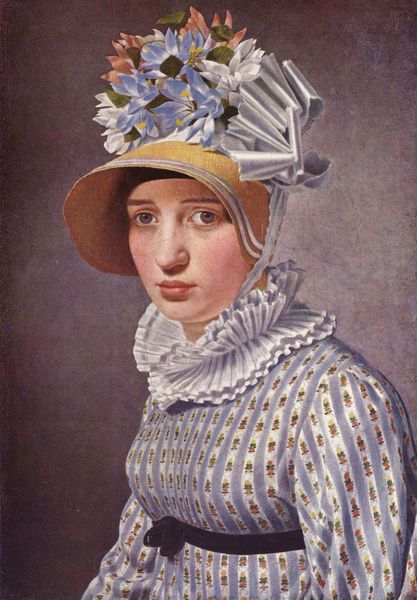
Titel: Porträt der Anna Maria Magnani
Künstler: Christoffer Wilhelm Eckersberg
Standort: Kobenhavn
Institution: Hirschsprungske Samling
Schlagwörter: blau, dunkel, gemälde, kopf, schatten, weiß, gelb, grün, mädchen, ocker, sitzen, blume, blumen, braun, brust, busen, frau, grau, hintergrund, hut, kleid, licht, mund, nase, profil, schwarz, tisch, blick, blumenhut, blüte, blüten, dame, gürtel, rot, schirm, haube, muster, schleife, jung, kappe, wand, arme, augen, band, bluse, gesicht, kleidung, kragen, spitze, ärmel, bildnis, halskrause, portrait, porträt, auge, schnur, sitzend, adel, schleifen, brustbild, lippen, rosa, seide, traurig, hellblau, taille, seitlich, wangen, backen, lila, violett, blümchen, rand, hutband, ernst, schmal, brauen, büste, gestreift, streifen, glänzend, rüsche, rüschen, krempe, satin, stand, stehkragen, kopfputz, lilie, krause, biedermeier, halbprofil, geblümt, dreiviertelporträt, bildnid, bürgerlich, hot, hochzeit, plissiert, empire, lilien, bänder, asymmetrie, unglücklich, geschmückt, biedermaier, rote backen, hutschleife, flehend, hur, brustband, hutrand, bürgerin, moche, trotz, mürze, eingeschnürt, schutenhut, blik, augenasymmetrie, beidermeier, foll, gesichtsasymmetrie, röllchen, 20. jahrhundert, hochzeiit, brustgurt, strabismus, !9. jhrhundert, rosennase, blütenhut, schüchtern,feierlich,einengt,modisch,biedermeier